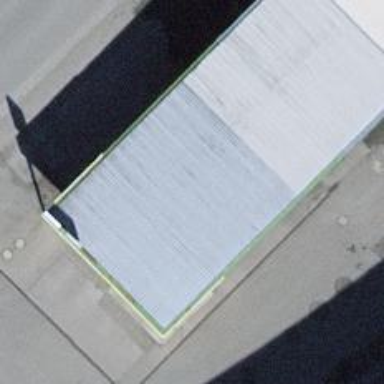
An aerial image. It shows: Agrarian shop with fuel amenity.